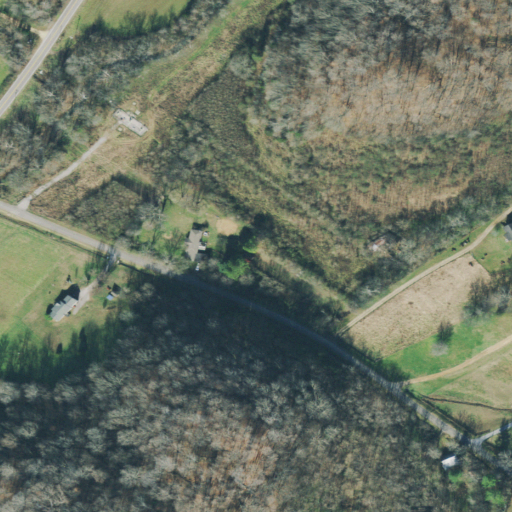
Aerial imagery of valley in Tennessee named George Hollow containing pasture, deciduous forest, mixed forest, open development, and low intensity development